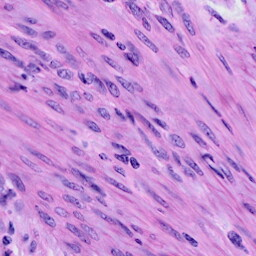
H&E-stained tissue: Cervix